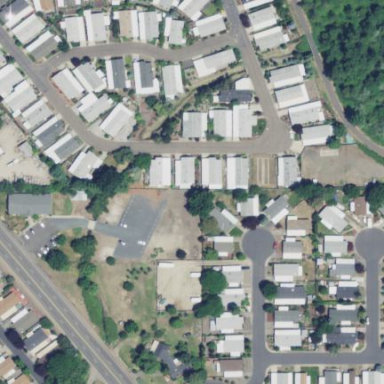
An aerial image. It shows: Residential area designated as trailer park.